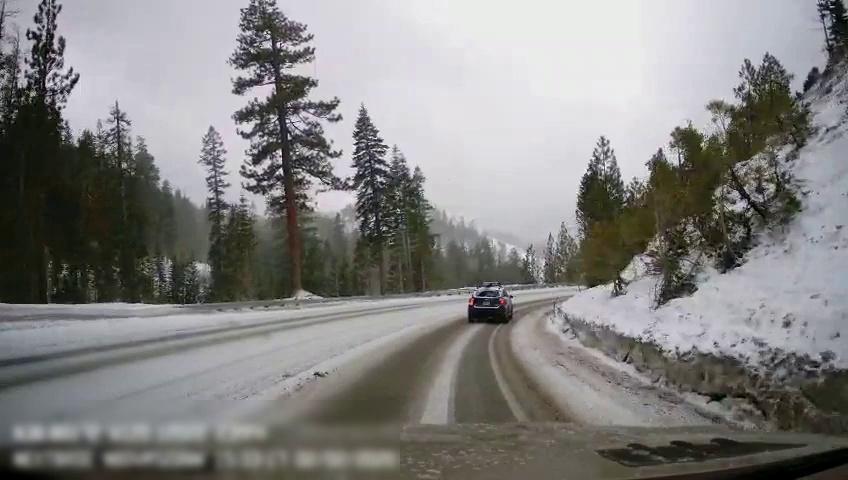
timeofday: Day
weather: Snowy
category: Drivable Space
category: Vehicles | Car
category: Lanes | Current Lane